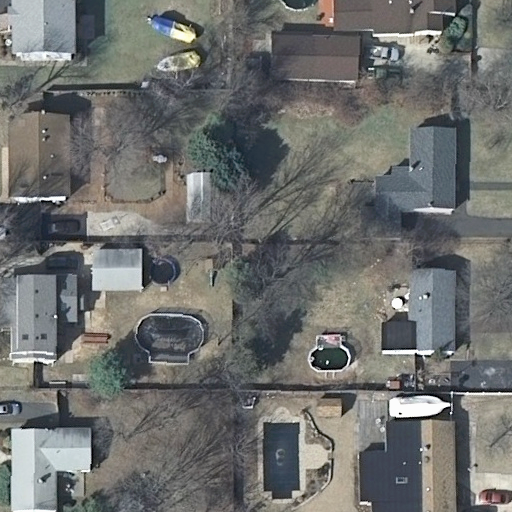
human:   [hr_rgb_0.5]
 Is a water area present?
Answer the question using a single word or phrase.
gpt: no

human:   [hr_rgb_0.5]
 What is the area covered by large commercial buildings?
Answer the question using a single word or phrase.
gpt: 0m2

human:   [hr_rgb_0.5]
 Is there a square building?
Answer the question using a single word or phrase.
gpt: no

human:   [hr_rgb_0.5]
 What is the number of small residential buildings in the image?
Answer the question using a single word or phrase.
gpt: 4

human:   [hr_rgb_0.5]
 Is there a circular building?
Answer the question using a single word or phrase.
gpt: no

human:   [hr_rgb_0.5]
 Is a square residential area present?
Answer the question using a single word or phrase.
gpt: no

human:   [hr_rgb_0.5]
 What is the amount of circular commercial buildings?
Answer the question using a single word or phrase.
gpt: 0

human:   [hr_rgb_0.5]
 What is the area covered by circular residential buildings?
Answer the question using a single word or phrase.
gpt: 0m2

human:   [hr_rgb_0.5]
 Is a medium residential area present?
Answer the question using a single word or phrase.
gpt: no

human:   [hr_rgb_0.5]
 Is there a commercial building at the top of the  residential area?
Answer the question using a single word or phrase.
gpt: no

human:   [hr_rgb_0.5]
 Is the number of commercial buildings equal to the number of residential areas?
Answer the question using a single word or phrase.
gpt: no

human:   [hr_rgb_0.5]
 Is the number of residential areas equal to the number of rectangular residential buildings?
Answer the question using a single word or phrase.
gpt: no

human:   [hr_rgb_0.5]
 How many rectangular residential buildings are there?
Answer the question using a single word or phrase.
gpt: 7

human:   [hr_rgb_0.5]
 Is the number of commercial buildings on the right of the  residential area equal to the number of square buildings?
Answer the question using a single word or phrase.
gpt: yes

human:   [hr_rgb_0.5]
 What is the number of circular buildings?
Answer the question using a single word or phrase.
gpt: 0

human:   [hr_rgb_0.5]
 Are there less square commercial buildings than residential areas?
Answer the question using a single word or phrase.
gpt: yes

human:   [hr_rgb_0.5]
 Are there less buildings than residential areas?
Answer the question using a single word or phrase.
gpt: no

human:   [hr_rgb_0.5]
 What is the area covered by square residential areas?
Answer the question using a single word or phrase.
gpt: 0m2

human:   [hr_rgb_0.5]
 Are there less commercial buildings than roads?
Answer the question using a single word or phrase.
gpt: no

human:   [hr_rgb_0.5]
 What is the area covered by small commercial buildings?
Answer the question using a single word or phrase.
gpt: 0m2

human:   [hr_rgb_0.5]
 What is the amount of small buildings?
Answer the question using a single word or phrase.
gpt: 6

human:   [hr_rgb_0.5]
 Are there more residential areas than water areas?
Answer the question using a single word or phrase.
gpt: yes

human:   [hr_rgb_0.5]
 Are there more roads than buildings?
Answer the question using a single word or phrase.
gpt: no

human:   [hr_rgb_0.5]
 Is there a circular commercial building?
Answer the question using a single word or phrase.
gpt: no

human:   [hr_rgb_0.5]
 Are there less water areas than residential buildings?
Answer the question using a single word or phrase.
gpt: yes

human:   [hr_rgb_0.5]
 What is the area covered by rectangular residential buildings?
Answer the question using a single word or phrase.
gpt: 782m2

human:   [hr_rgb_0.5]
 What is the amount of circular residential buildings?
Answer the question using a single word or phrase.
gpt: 0

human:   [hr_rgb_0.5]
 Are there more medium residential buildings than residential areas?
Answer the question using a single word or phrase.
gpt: yes

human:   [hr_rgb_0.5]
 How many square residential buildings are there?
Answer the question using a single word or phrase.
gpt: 0

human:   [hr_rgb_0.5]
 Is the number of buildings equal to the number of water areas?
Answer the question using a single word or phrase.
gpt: no

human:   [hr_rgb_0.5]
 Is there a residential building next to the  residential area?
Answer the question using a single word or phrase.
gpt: yes

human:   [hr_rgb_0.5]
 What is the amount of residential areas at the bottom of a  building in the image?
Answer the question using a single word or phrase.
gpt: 1

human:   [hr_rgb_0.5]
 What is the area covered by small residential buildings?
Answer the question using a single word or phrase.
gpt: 208m2

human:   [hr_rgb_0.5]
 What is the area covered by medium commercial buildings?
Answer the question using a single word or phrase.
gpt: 0m2

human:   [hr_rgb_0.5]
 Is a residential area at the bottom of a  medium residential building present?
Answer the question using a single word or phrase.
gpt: yes

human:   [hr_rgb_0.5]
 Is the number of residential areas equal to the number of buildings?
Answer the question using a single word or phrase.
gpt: no